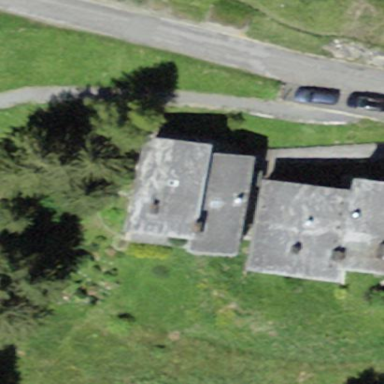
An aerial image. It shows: View of apartment building.